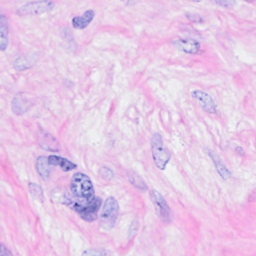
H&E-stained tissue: Breast